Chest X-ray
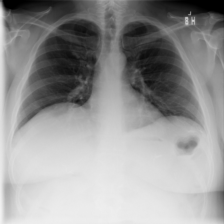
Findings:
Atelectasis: negative
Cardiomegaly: negative
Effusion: negative
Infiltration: negative
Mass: negative
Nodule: negative
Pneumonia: negative
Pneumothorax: negative
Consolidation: negative
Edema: negative
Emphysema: negative
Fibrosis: negative
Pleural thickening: negative
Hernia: negative